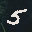
Label: 5